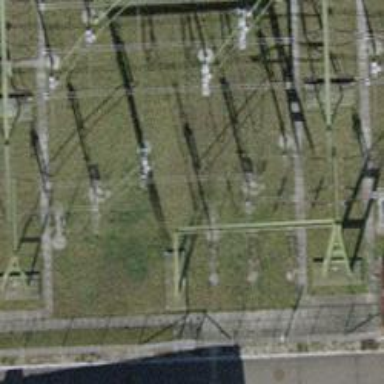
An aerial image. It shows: Switch used for power control.